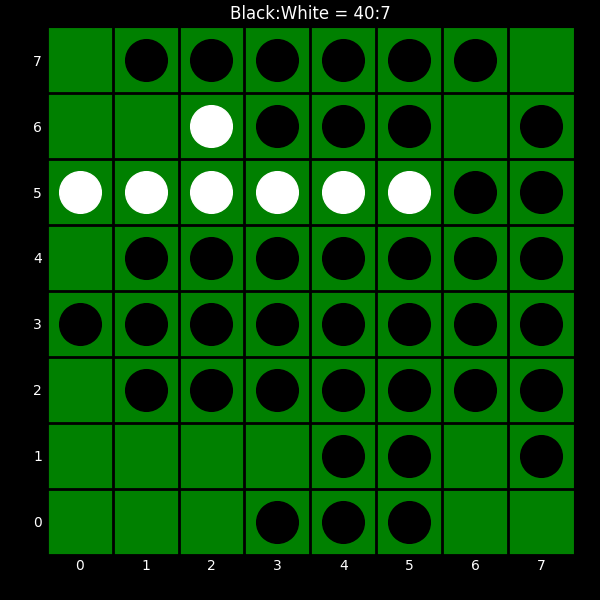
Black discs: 40
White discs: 7